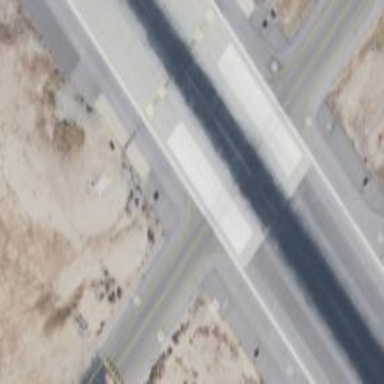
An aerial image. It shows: Image of taxiway at airport.